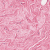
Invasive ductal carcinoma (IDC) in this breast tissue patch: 0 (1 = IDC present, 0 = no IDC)